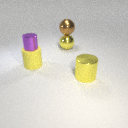
large yellow rubber cylinder below small purple metal cylinder